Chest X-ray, PA view. Patient: 79 years old, sex F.
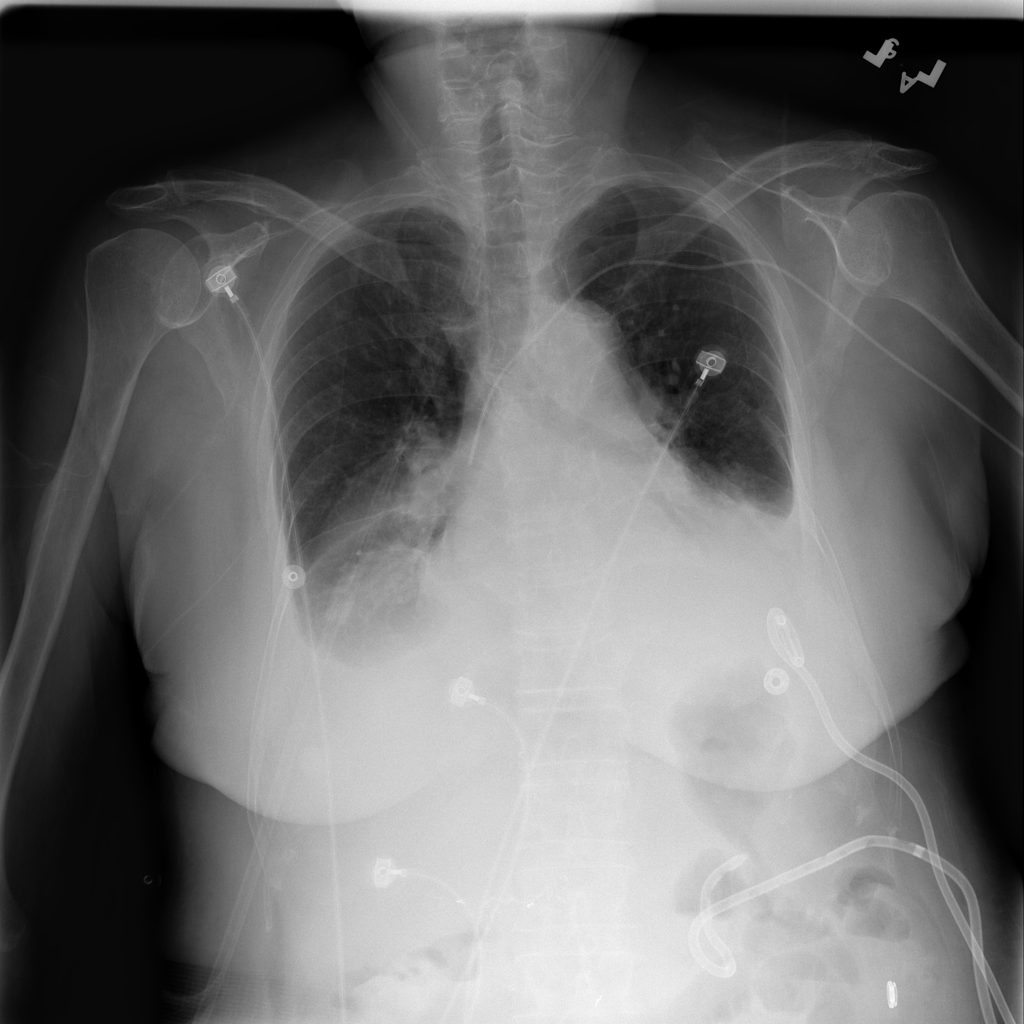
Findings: Effusion, Pneumothorax